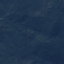
Land use / land cover class: HerbaceousVegetation